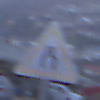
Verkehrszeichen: VerengteFahrbahn
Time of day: SunriseSunset
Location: Outdoor (Urban)
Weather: Overcast
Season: NotSpecified
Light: Natural